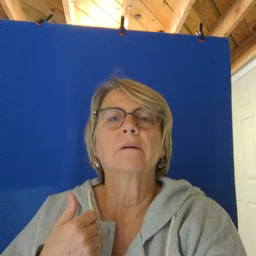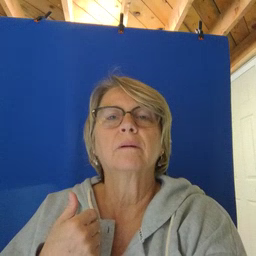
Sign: animal